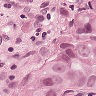
Metastatic tissue present: yes